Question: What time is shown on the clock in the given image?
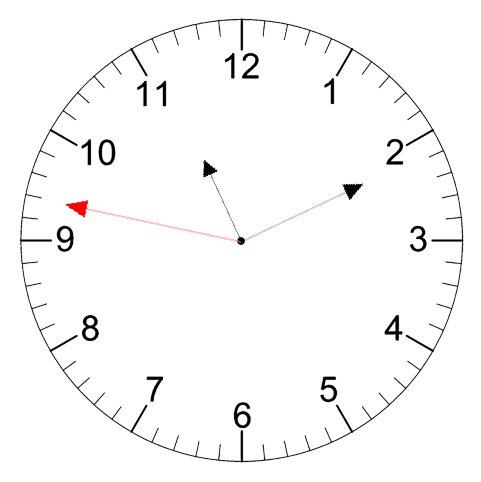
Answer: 11:10:47